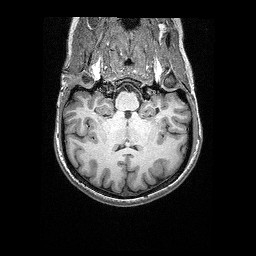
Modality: T1w
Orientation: sagittal
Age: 25
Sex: female
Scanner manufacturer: siemens
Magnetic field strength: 3 T
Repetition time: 2.4 s
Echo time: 0.03 s